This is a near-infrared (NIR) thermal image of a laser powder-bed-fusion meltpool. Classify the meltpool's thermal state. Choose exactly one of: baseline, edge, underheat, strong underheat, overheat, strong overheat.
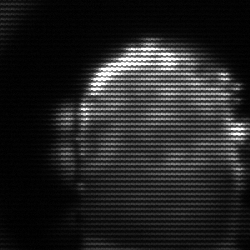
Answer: baseline